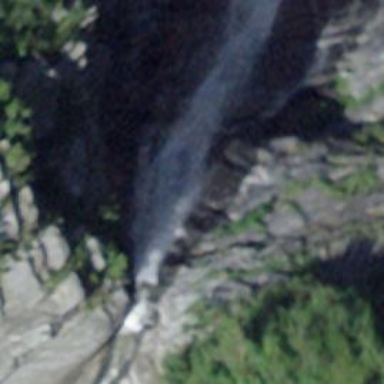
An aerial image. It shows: Beautiful waterfall.